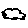
Label: cloud